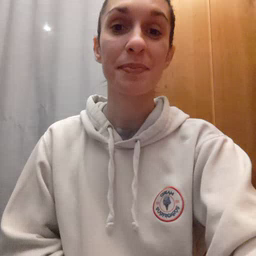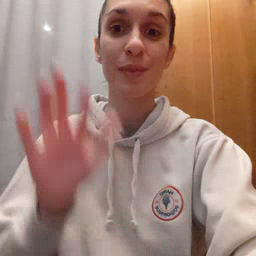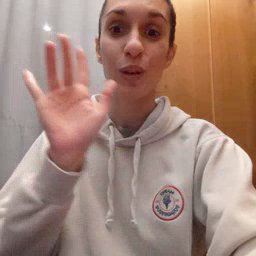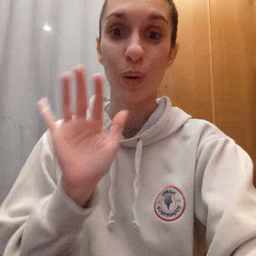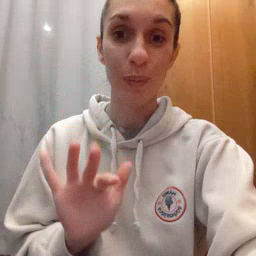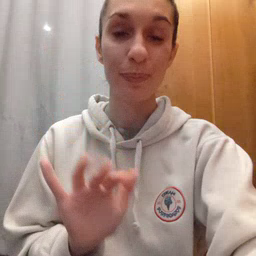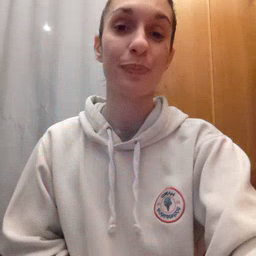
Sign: snow